Question: I'm trying to get the ListView to look like the MS Outlook Attachment-Control. I've already got the horizontal scrolling, but it still displays only one item in a row.
How can I get it to look like this?

What I've achieved so far:
'''
<Grid x:Name="grdAttachments"
Grid.Row="4"
Grid.Column="1"
Grid.ColumnSpan="3">
<Grid.RowDefinitions>
<RowDefinition Height="Auto" MaxHeight="45" />
</Grid.RowDefinitions>
<Grid.ColumnDefinitions>
<ColumnDefinition Width="65" />
<ColumnDefinition Width="15" />
<ColumnDefinition Width="*" />
</Grid.ColumnDefinitions>
<TextBlock Grid.Column="0"
Margin="3,0,0,0"
HorizontalAlignment="Left"
VerticalAlignment="Center"
Cursor="Hand"
Text="Angefugt:" />
<ScrollViewer Grid.Row="0" Grid.Column="2">
<ListBox x:Name="libAttachments"
Background="Transparent"
ItemsSource="{Binding Attachments}"
MouseDoubleClick="lvAttachments_MouseDoubleClick">
<ItemsControl.ItemsPanel>
<ItemsPanelTemplate>
<WrapPanel />
</ItemsPanelTemplate>
</ItemsControl.ItemsPanel>
<ListBox.ItemTemplate>
<DataTemplate>
<StackPanel Margin="0,0,10,0" Orientation="Horizontal">
<Image Source="{Binding MimeTypeIcon}" Stretch="None" />
<TextBlock Margin="5,0,0,0" Text="{Binding File.Name}" />
<StackPanel.ContextMenu>
<ContextMenu>
<ContextMenu.Items>
<MenuItem Click="btnOpenAttachment_Click" Header="Offnen">
<MenuItem.Icon>
<Image Source="/Images/magnifier.png" Stretch="None" />
</MenuItem.Icon>
</MenuItem>
<MenuItem Click="btnSaveAttachment_Click" Header="Speichern unter">
<MenuItem.Icon>
<Image Source="/Images/disk-black.png" Stretch="None" />
</MenuItem.Icon>
</MenuItem>
</ContextMenu.Items>
</ContextMenu>
</StackPanel.ContextMenu>
</StackPanel>
</DataTemplate>
</ListBox.ItemTemplate>
</ListBox>
</ScrollViewer>
</Grid>
'''
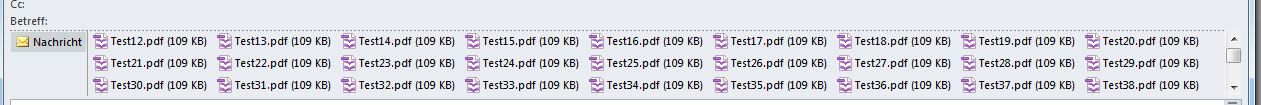
Answer: Ok so where it seems you got snagged up was with your ListBox still pushing things in single column fashion and the lack of ability to give you something to fire off say a click event. So what I had in mind was something more like this;
'''
<ScrollViewer HorizontalScrollBarVisibility="Disabled" Height="300" HorizontalContentAlignment="Stretch">
<ItemsControl ItemsSource="{Binding Collection}">
<ItemsControl.ItemsPanel>
<ItemsPanelTemplate>
<WrapPanel IsItemsHost="True"/>
</ItemsPanelTemplate>
</ItemsControl.ItemsPanel>
<ItemsControl.ItemTemplate>
<DataTemplate>
<StackPanel Margin="5,0" Orientation="Horizontal">
<Image Source="{Binding MimeTypeIcon}" Stretch="None" />
<HyperlinkButton Margin="5,0,0,0" Text="{Binding File.Name}" />
</StackPanel>
</DataTemplate>
</ItemsControl.ItemTemplate>
</ItemsControl>
</ScrollViewer>
'''
I wasn't to sure what you were trying to do with your magnifier and disk though I see your Clicks for them, but you can add those to this layout however you like, just a note though, I just free-handed this between meetings so never built it but should work fine. If not we'll plug at it again. Main differences are changing to a hyperlinkbutton to give you click and some other subtle differences from Firoso's but his is still technically sound, or should be anyway :)